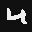
Label: 4